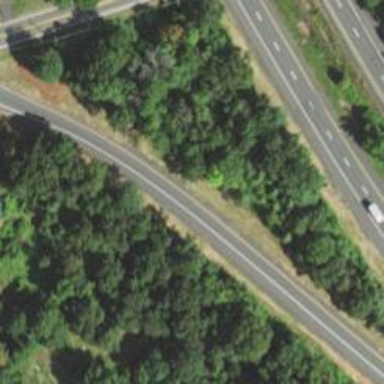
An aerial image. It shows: Motorway link.